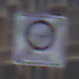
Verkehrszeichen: EndeUmweltzone
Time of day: Midday
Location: Outdoor (Urban)
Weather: Overcast
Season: NotSpecified
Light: Natural